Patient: sex M, age 78
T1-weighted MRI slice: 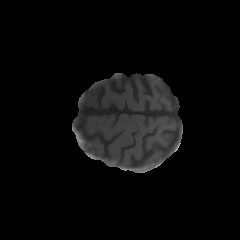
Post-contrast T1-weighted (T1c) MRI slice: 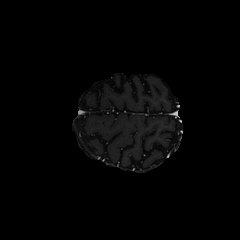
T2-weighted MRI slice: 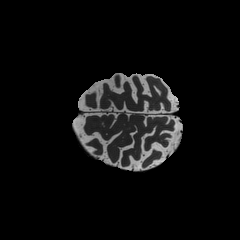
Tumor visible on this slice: no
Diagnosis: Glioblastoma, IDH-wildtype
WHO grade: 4